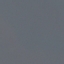
Land use / land cover: SeaLake